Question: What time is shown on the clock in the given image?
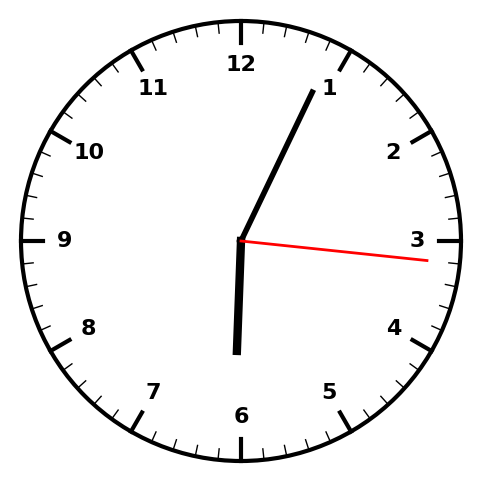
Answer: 06:04:16